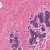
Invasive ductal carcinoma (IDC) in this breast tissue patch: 0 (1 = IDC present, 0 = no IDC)